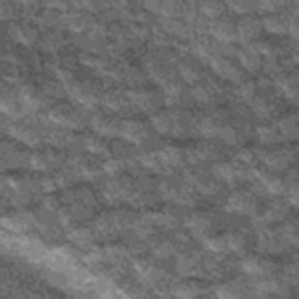
Label: frost